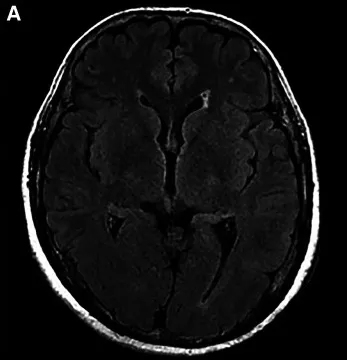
(A) MRI-FLAIR image taken six months before this admission. A; FLAIR hyperintense lesion was detected in the inner temporal lobe.
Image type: radiology (mri)